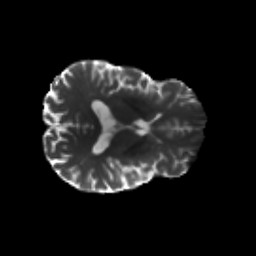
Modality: T2w
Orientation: axial
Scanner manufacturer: siemens
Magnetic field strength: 3 T
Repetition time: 8.8 s
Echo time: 0.085 s